Question:
I have a strange behavior from Quartz. The job was able to run after I clear the quartz database tables and tomcat restart. And after a few times of full run, the following error occur. I ran out of clue, anyone had this problem below?
If I changed the TRIGGER_STATE status from "ERROR" to "WAITING", that job will run again and after a few full cycle, it changed to "ERROR" with the same error stack trace.
'''
[scheduler_QuartzSchedulerThread] 00:07:01,007 ERROR org.quartz.impl.jdbcjobstore.JobStoreSupport.triggerFired(JobStoreSupport.java:2908) - Error retrieving job, setting trigger state to ERROR.
org.quartz.JobPersistenceException: Couldn't retrieve job because a required class was not found: com.mbww.scgid.social.facebook.RunFbPageHourlyJob [See nested exception: java.lang.ClassNotFoundException: com.social.facebook.RunFbPageHourlyJob]
at org.quartz.impl.jdbcjobstore.JobStoreSupport.retrieveJob(JobStoreSupport.java:1416)
at org.quartz.impl.jdbcjobstore.JobStoreSupport.triggerFired(JobStoreSupport.java:2903)
at org.quartz.impl.jdbcjobstore.JobStoreSupport$38.execute(JobStoreSupport.java:2871)
at org.quartz.impl.jdbcjobstore.JobStoreSupport.executeInNonManagedTXLock(JobStoreSupport.java:3788)
at org.quartz.impl.jdbcjobstore.JobStoreSupport.triggerFired(JobStoreSupport.java:2865)
at org.quartz.core.QuartzSchedulerThread.run(QuartzSchedulerThread.java:319)
Caused by: java.lang.ClassNotFoundException: com.mbww.scgid.social.facebook.RunFbPageHourlyJob
at org.apache.catalina.loader.WebappClassLoader.loadClass(WebappClassLoader.java:1483)
at org.apache.catalina.loader.WebappClassLoader.loadClass(WebappClassLoader.java:1329)
at org.springframework.scheduling.quartz.ResourceLoaderClassLoadHelper.loadClass(ResourceLoaderClassLoadHelper.java:75)
at org.quartz.impl.jdbcjobstore.StdJDBCDelegate.selectJobDetail(StdJDBCDelegate.java:894)
at org.quartz.impl.jdbcjobstore.JobStoreSupport.retrieveJob(JobStoreSupport.java:1404)
... 5 more
'''
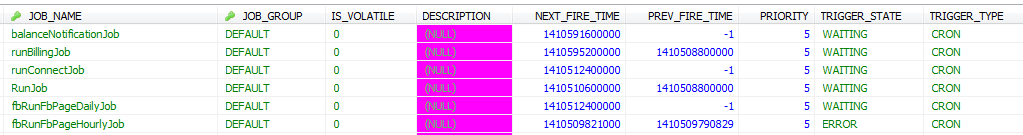
Answer: Surprisingly, there are many reasons for this to happen base on Mr Google.
For my case, it is because someone else in the team has deployed another same application (with different name), and this actually cause a confusion to Quartz. When it tries to load the class, it sometimes trying to load the class from the old application, where the class is not there. then the error make sense:
> Couldn't retrieve job because a required class was not found:
com.mbww.scgid.social.facebook.RunFbPageHourlyJob
After removing the old application from the tomcat, it all runs smooth and well now.